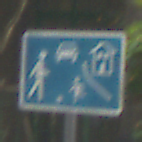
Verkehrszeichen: BeginnVerkehrsberuhigterBereich
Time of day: MorningAfternoon
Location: Outdoor (Urban)
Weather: Overcast
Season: NotSpecified
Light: Natural